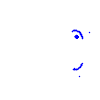
Particle: kaon